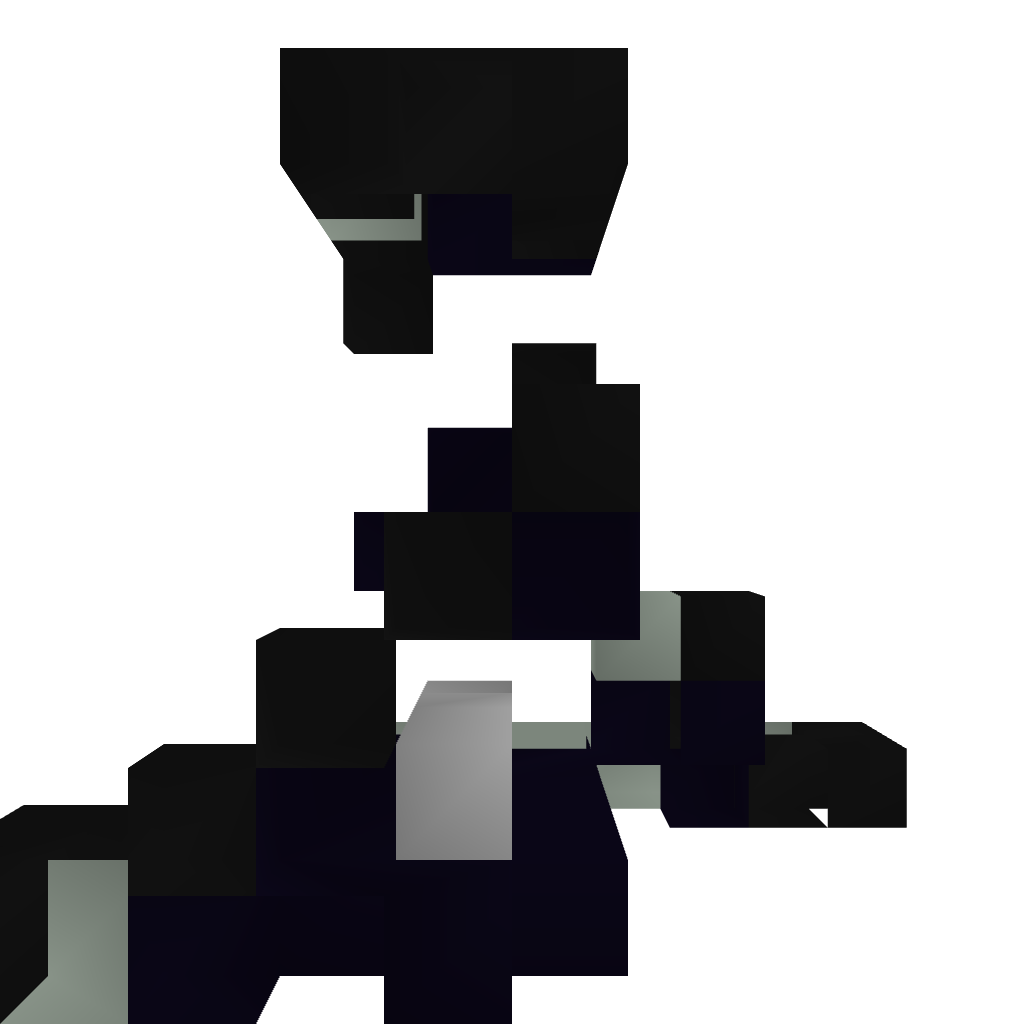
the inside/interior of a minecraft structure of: Dispenser Cannon MK 1